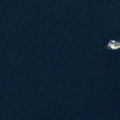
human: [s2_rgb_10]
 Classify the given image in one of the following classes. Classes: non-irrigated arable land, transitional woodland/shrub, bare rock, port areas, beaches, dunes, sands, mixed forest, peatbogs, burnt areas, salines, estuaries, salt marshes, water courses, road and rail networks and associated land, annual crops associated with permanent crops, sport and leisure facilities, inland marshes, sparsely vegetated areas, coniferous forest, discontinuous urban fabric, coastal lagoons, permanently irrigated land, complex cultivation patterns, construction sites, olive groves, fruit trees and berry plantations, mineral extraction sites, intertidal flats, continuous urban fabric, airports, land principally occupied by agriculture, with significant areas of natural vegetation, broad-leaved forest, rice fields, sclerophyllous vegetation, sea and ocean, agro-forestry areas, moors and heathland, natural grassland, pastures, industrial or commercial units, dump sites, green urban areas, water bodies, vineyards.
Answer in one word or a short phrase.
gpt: sea and ocean